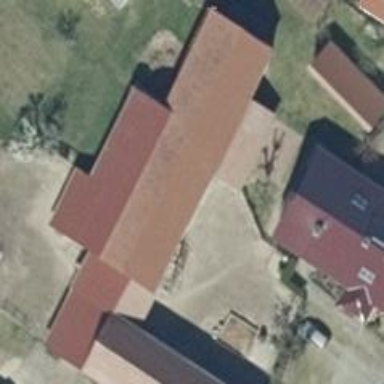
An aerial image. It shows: Building with red gabled roof oriented along its length.